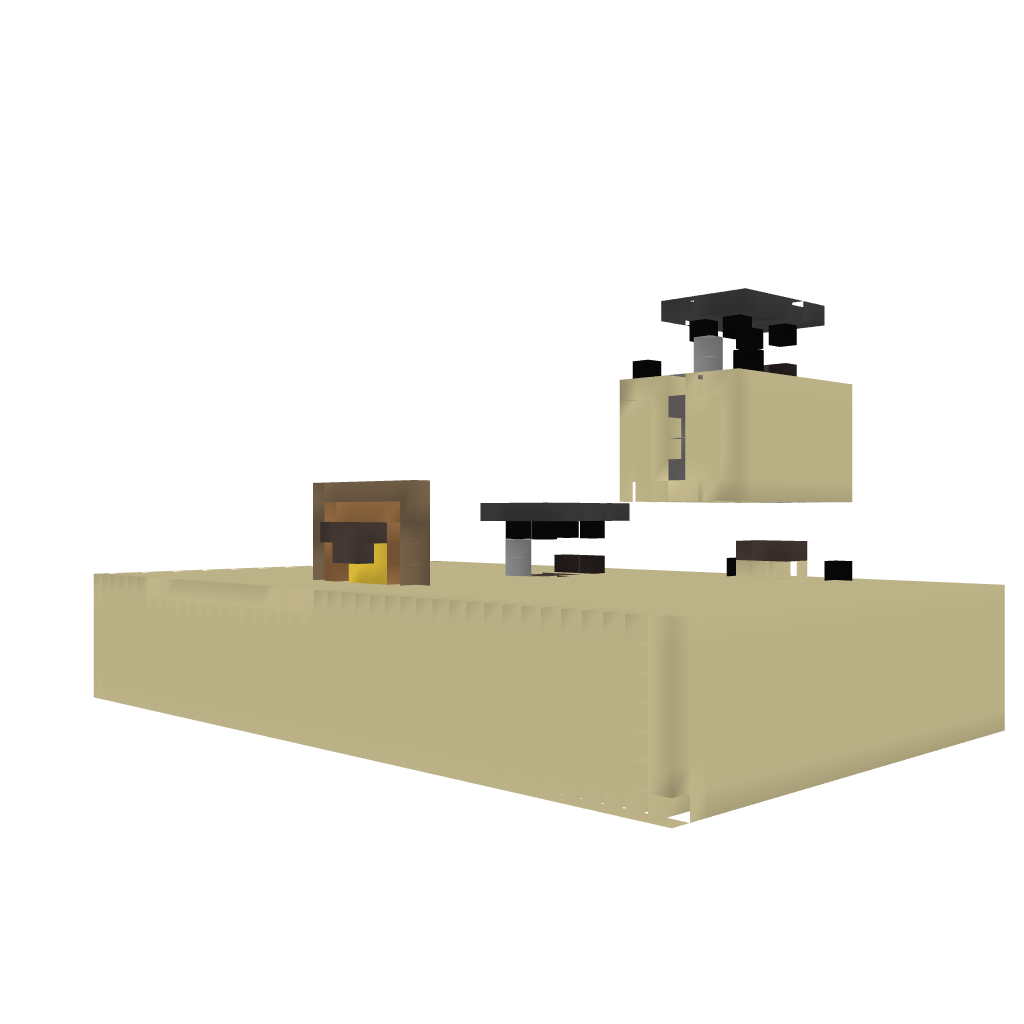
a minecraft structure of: Dustless trap